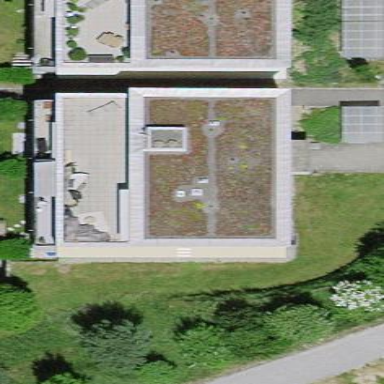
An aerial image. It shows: Flat-roofed residential building.